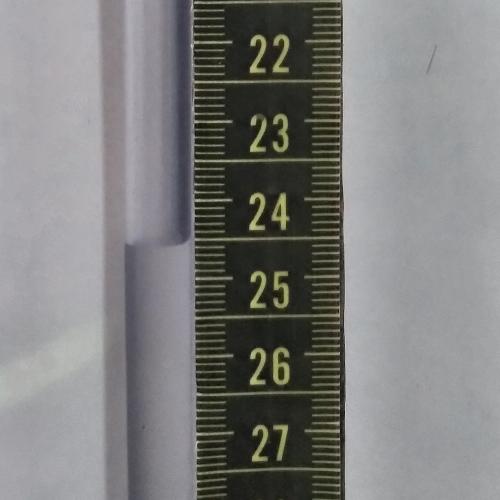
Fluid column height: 24.5 cm